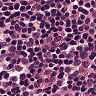
Metastatic tissue present: no